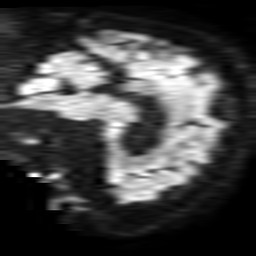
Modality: TRACE
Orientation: sagittal
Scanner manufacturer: philips
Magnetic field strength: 1.5 T
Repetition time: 3.4 s
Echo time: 0.06899 s